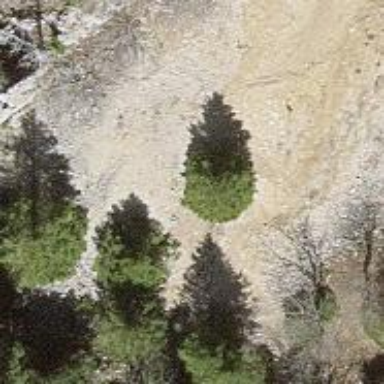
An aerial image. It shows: Beautiful tree in nature.